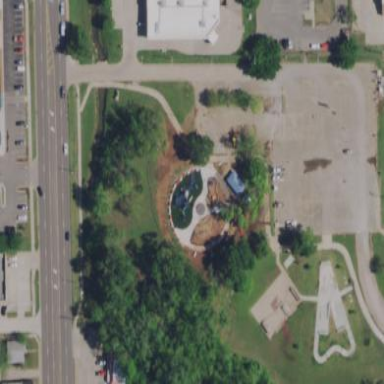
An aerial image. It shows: Playground area for leisure land.